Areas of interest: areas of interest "Theater"
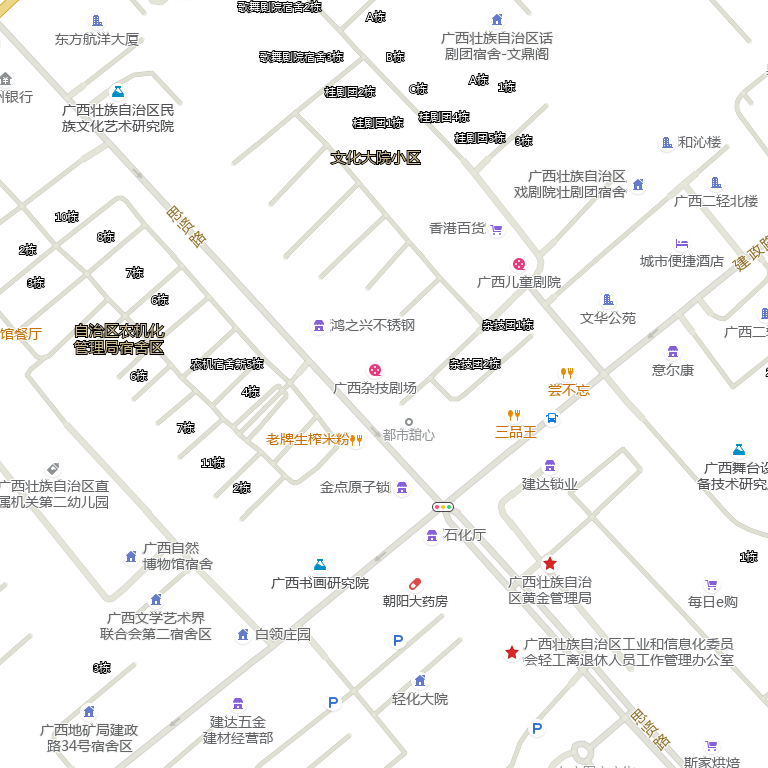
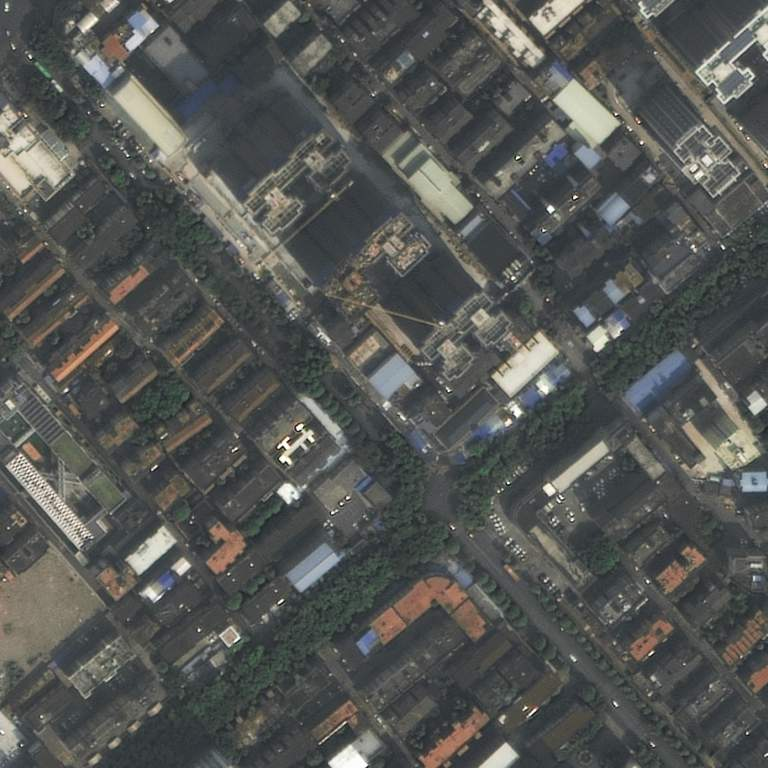